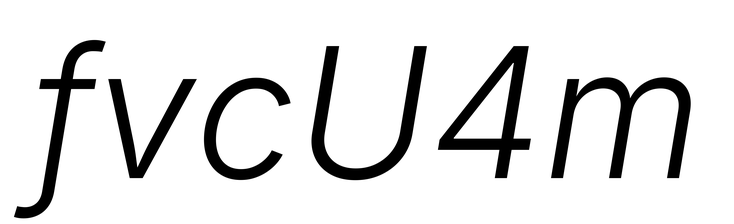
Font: Inter-Italic_Light_Italic